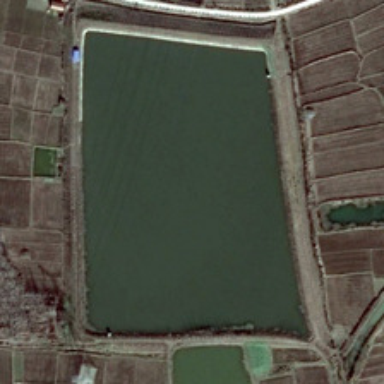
Many pieces of farmlands are around a rectangular pond .